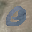
Label: 0